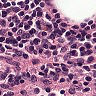
Metastatic tissue present: no